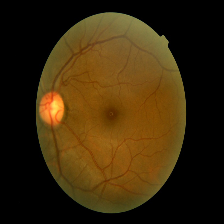
Diabetic retinopathy grade: Mild